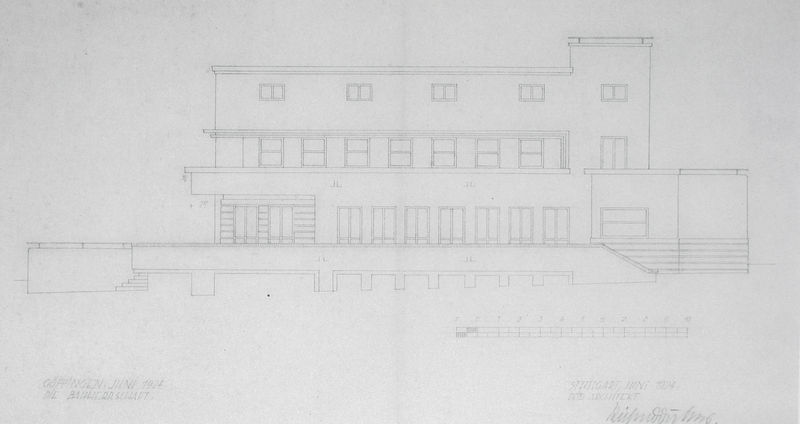
Titel: Wohnhaus Köpf, Göppingen, Ansicht
Künstler: Richard Döcker
Schlagwörter: weiß, fenster, skizze, zeichnung, gebäude, haus, architektur, turm, balkon, fassade, türen, treppe, treppen, seitenansicht, stufen, podest, striche, unscharf, laufgang, schlicht, entwurf, geometrisch, plan, quadratisch, aufriss, bauplan, exakt, erhöht, genau